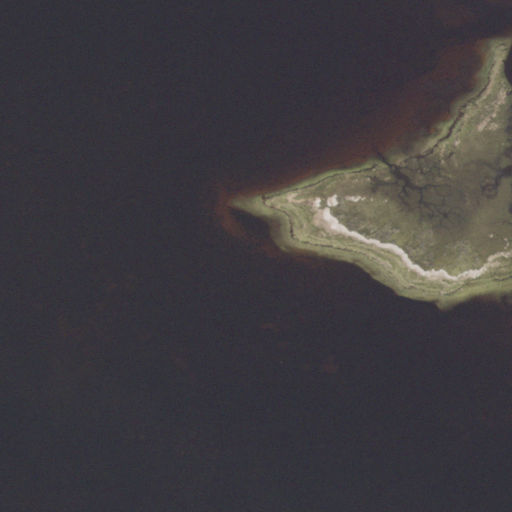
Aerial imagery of cape in Florida named Sand Point containing open water, herbaceous wetlands, and woody wetlands